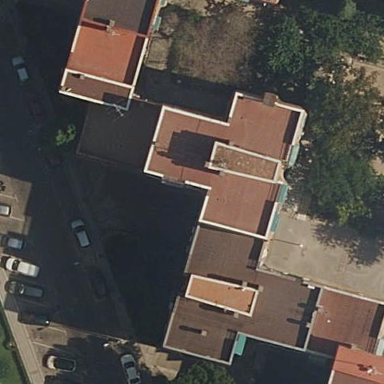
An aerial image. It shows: Image showing building with apartments.